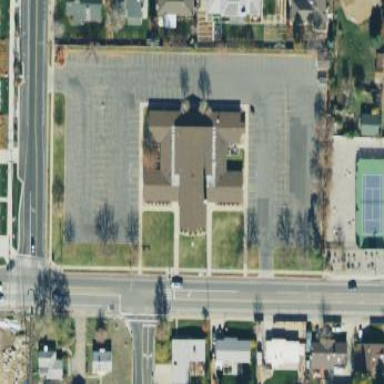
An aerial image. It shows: Church which is place of worship.